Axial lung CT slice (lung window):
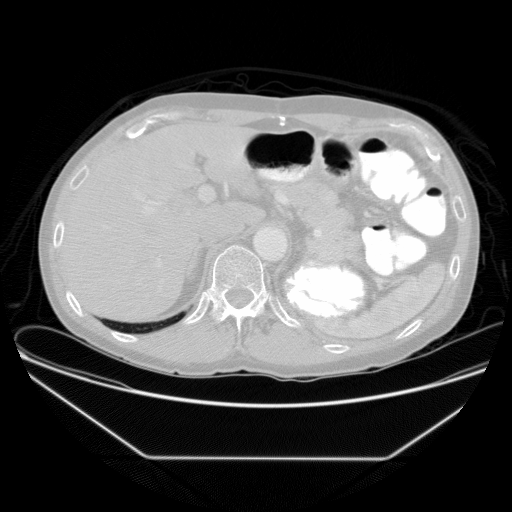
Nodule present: no